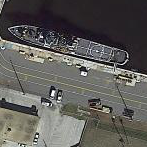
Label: combat